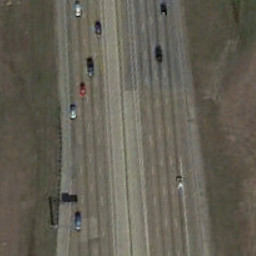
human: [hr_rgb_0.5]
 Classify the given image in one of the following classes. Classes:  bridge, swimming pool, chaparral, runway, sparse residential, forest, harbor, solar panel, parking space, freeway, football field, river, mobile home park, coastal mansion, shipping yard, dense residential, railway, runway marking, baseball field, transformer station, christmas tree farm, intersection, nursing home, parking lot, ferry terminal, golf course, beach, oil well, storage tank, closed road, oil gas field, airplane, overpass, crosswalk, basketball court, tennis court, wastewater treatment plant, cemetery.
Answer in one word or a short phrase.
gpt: freeway